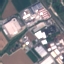
Land use / land cover class: Industrial